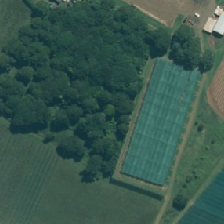
Land cover: indigenous_forest